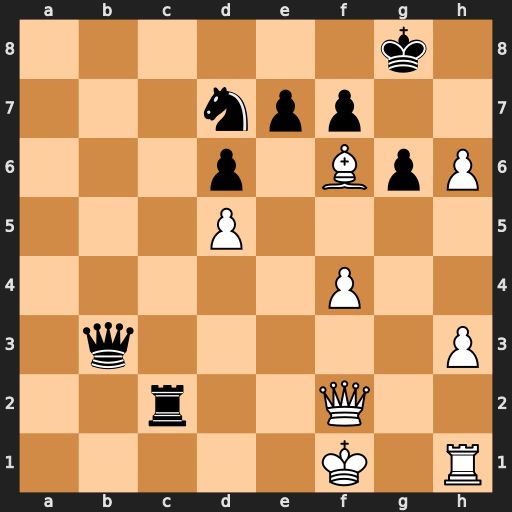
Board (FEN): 6k1/3npp2/3p1BpP/3P4/5P2/1q5P/2r2Q2/5K1R
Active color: w
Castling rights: -
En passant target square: -
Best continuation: h7+ Kxh7 Qh4+ Kg8 Qh8#